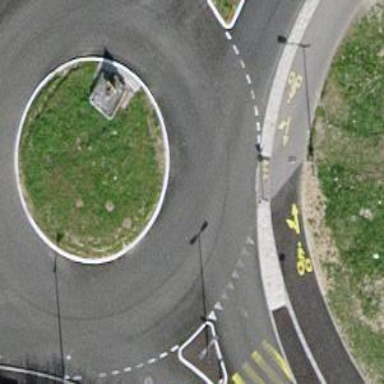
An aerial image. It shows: Tertiary road with asphalt surface leading to roundabout.